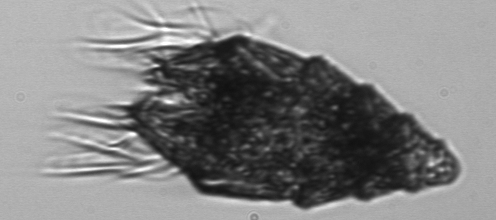
Label: Laboea_strobila